Question: HTML
'''
<div class="circle">
<div class="content">
<span><h3>heading</h3><p>slogan goes here</p></span>
</div>
</div>
'''
CSS
'''
.circle {
position: relative;
width: 0;
height: 0;
padding: 20%;
margin: 1em auto;
border-radius: 50%;
background: #a7cd80;
}
.content {
position: absolute;
top: 0;
left: 0;
width: 100%;
height: 100%;
display: table;
overflow: hidden;
}
.content span{
display: table-cell;
vertical-align: middle;
text-align: center;
}
h3{
line-height: 1px;
}
'''
This code is working only in firefox but not in chrome etc. Text is displaying as table-cell in Firefox but not in others that is text is centered horizontally and vertically in circle only in firefox.
<URL>
You could see visually this

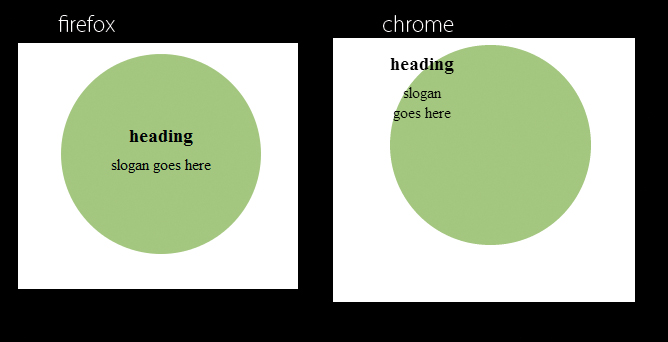
Answer: It is because you have given your '.circle' a width and height of 0, this means that there is actually no space inside the object and so when you give the width and height of the span as 100%, it's actual width and height will be 0
If you give your circle an actual width and height instead of making the shape using padding then it should work
<URL>